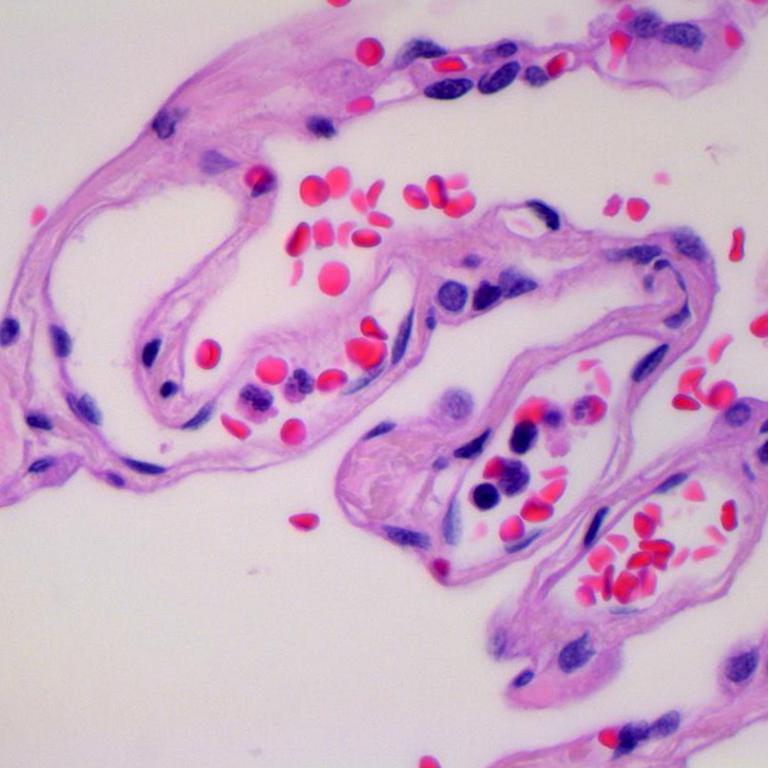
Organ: lung
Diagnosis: benign